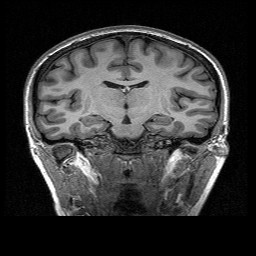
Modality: T1w
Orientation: sagittal
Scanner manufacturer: siemens
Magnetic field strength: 3 T